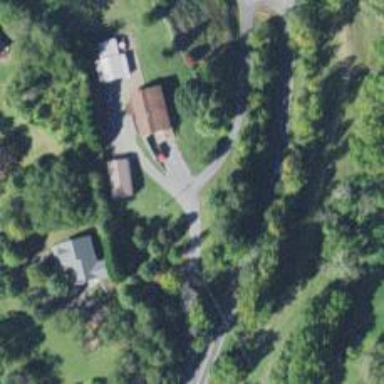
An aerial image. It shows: Driveway.